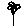
Label: flower